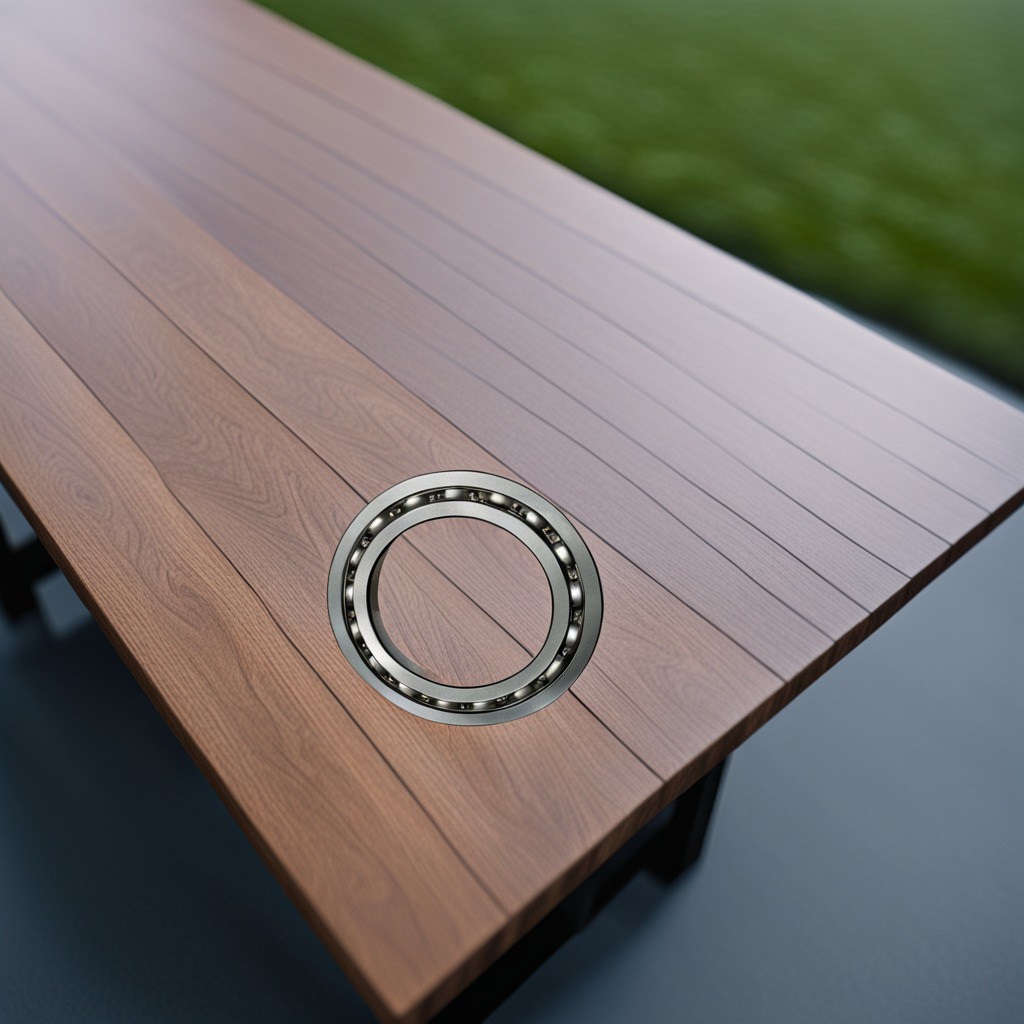
A metal ball bearing is lying on the table.